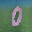
Label: 0